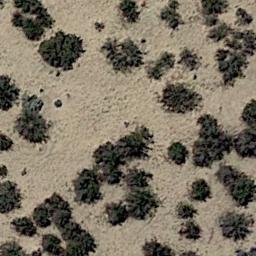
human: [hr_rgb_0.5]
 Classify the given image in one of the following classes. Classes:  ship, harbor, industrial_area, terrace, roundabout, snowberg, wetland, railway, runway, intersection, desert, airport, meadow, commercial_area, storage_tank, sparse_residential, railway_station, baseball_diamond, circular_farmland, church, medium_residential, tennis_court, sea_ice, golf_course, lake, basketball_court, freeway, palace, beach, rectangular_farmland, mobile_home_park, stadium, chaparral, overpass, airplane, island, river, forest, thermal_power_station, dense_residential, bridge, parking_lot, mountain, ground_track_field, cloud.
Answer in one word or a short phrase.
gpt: chaparral